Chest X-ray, PA view. Patient: 28 years old, sex M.
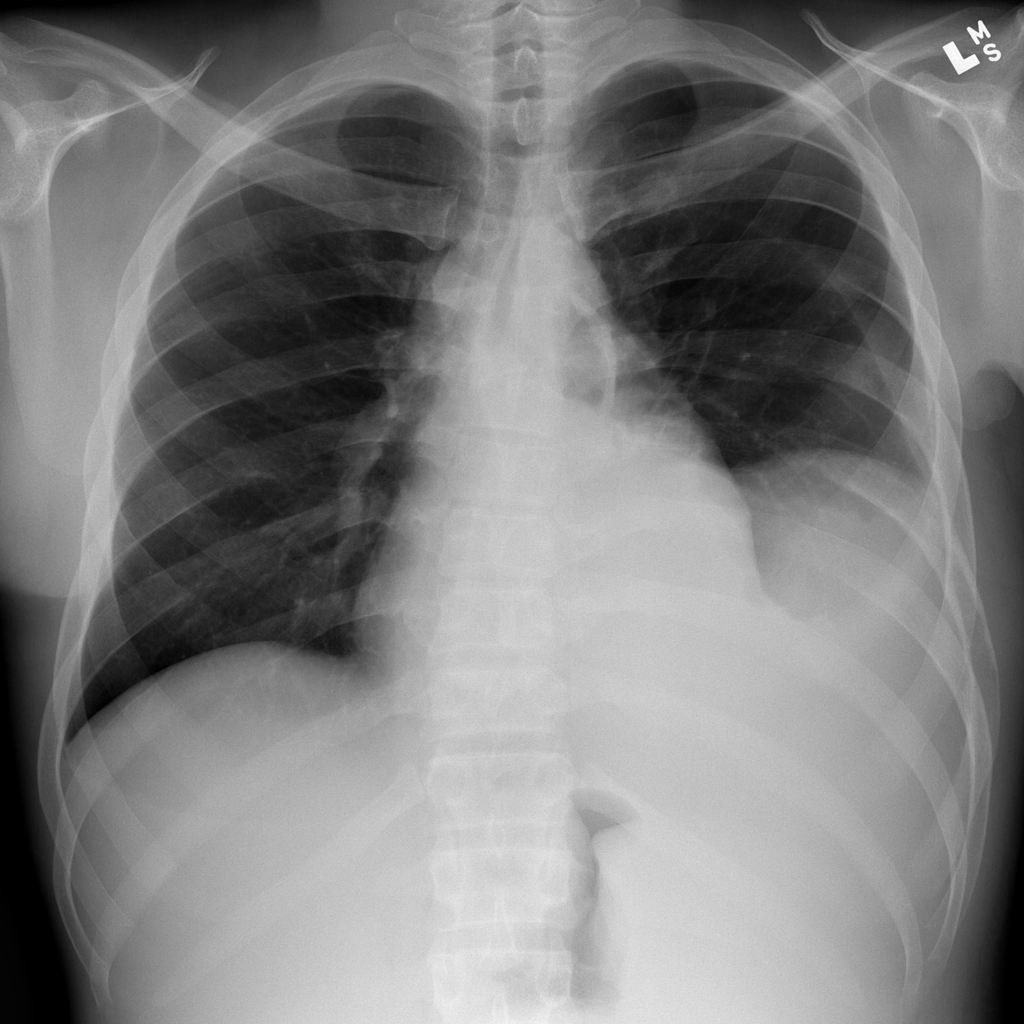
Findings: Consolidation, Effusion, Mass